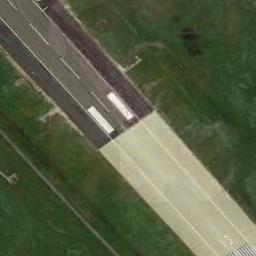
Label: runway